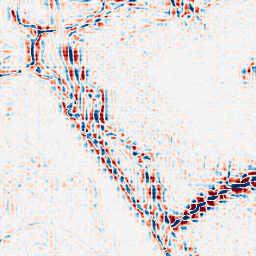
Category: wavelet
Decomposition family: wavelet_reverse_biorthogonal
Decomposition parameters: wavelet: rbio4.4
level: 3
Upsampling method: sinc_hamming
Upsampling parameters: scale: 4
kernel_size: 4
Upsampling scale: 4